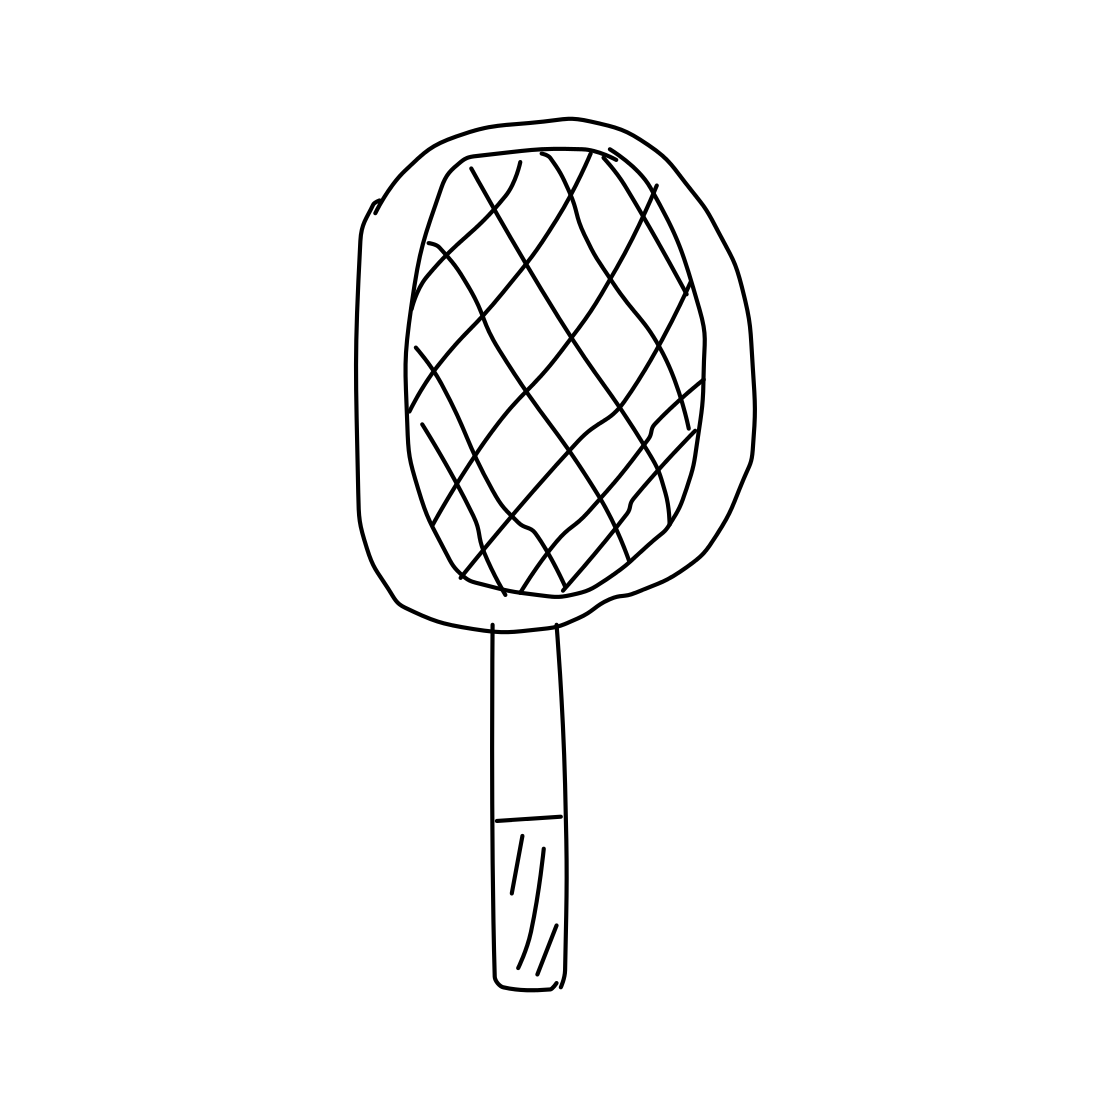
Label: tennis-racket